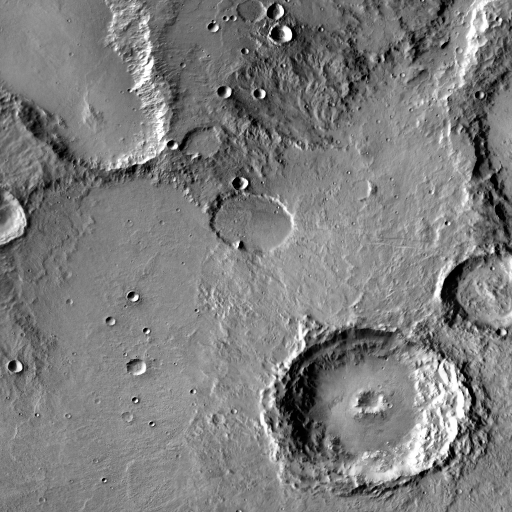
Crater classes present: Background, Other, Layered, Buried, Secondary